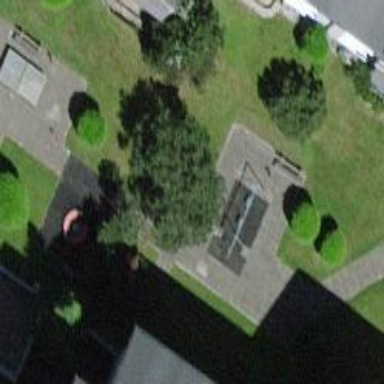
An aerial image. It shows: Playground featuring swings.